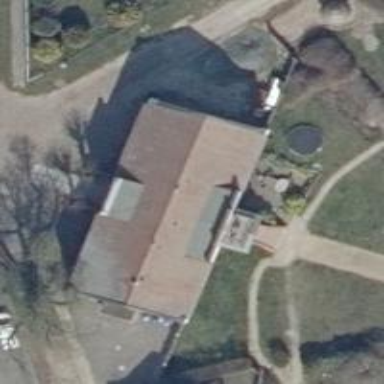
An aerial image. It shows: Historic manor.